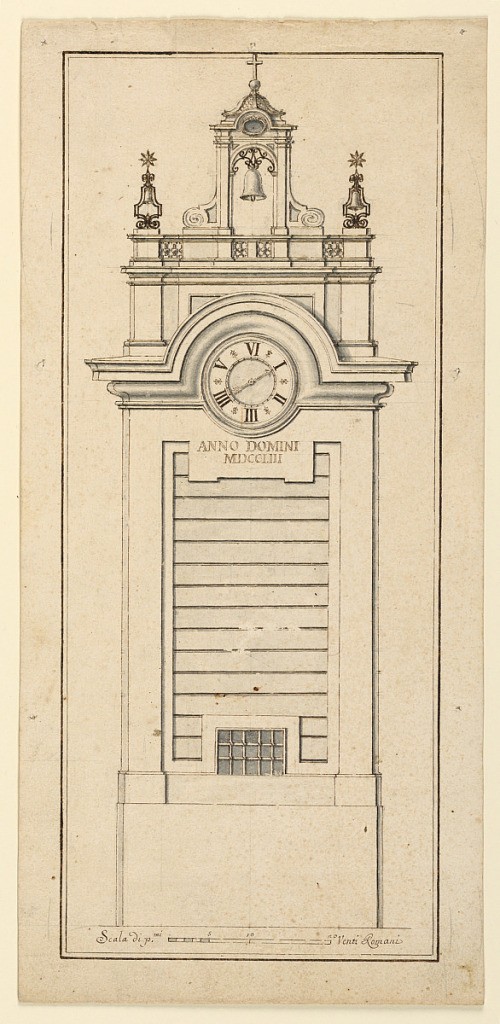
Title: Elevation of a Tower
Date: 1753
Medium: Graphite, pen and ink, brush and watercolor on paper
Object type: Drawing
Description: Elevation of a bell tower. Above the basement window, a grate of iron bars. A clock set into the pediment, below which is the text: ANNODOMINI MDCCLIII. At top, a cross and bell.